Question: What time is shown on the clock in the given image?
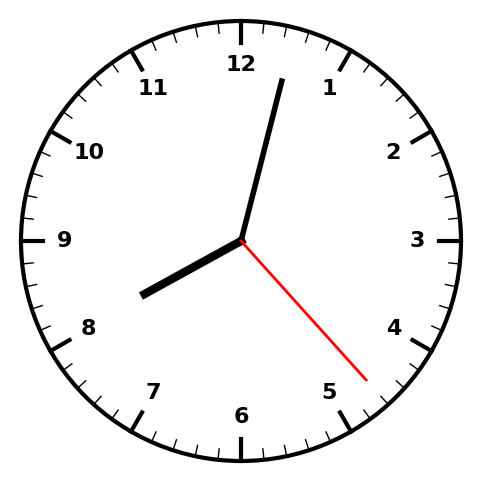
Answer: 08:02:23